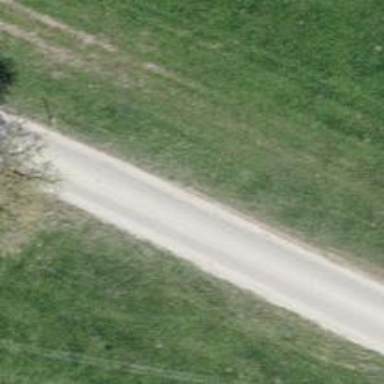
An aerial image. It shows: Unclassified road with no sidewalk.